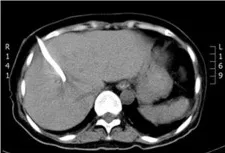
MRI or CT scan images of the patient. Revealed an area of abnormal attenuation measuring 67 mm x 62 mm in the right lobe of the liver, indicative of a single large multi-loculated abscess in abdominal enhanced CT.
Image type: radiology (ct)